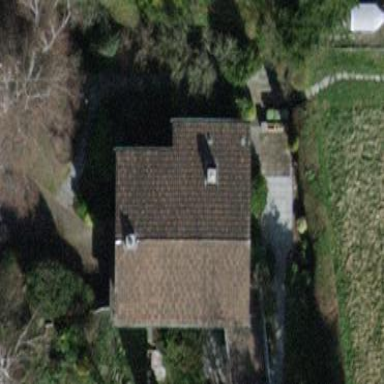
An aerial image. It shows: Detached building with gabled roof.